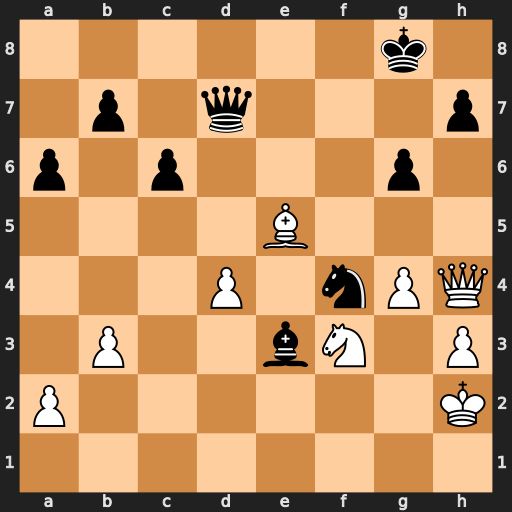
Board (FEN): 6k1/1p1q3p/p1p3p1/4B3/3P1nPQ/1P2bN1P/P6K/8
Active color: w
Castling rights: -
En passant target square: -
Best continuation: Qf6 Nd5 Qh8+